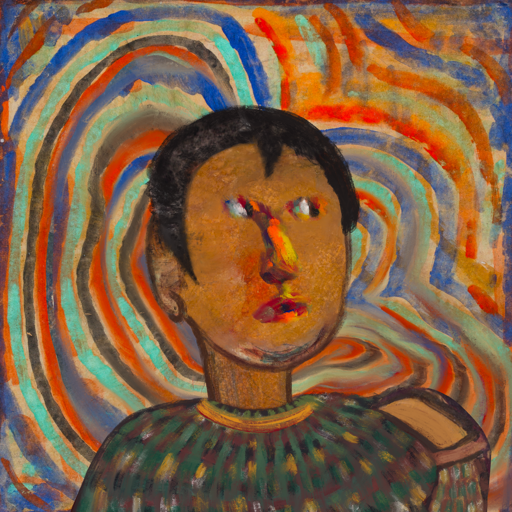
Background: Sisters, Head And Neck Side: Pipe, Face Side: An_Impression, Bust: After_Raid, Hair Side: Roy_Bahadur, Head Accessory: Blank, Second Necklace: Blank, Necklace: Mother_And_Son_Son, Baby: Blank